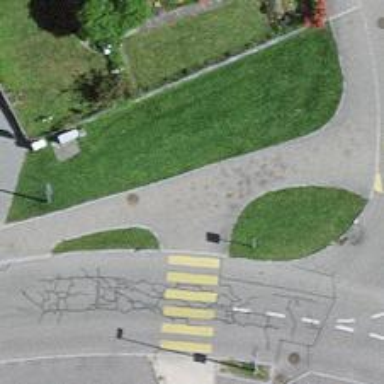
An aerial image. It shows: Sidewalk along the footway.